Question: i was able to hide row on Table View Cell by using this code
'''
cell.hidden = YES;
'''
the problem is it gives blank spaces (show on the picture).

Is there any way on eliminating this blank spaces?
Thank you.
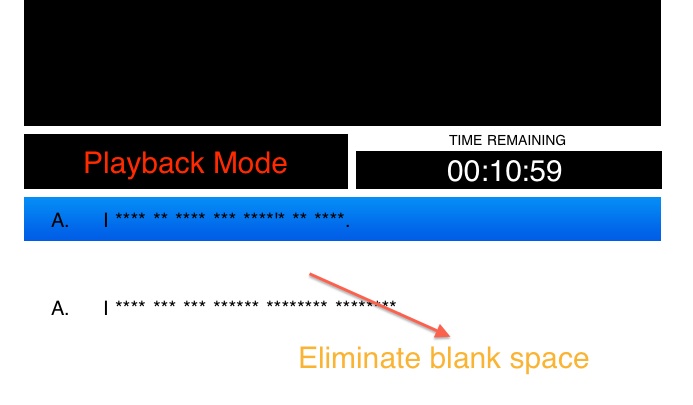
Answer: You need to set the correct height for the cell in the UITableViewDelegate.
'''
- (CGFloat) tableView:(UITableView *)tableView heightForRowAtIndexPath:(NSIndexPath *)indexPath {
if (indexPath.row == someIndex) {
return 0.0f;
}
return 65.0f;
}
'''
Better would be to not have the cell in tabelview at all.